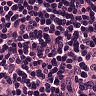
Metastatic tissue present: yes